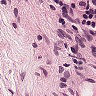
Metastatic tissue present: no